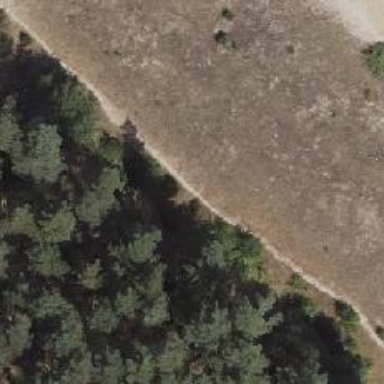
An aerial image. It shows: Sandy path.